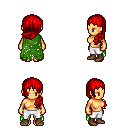
a pixel art fantasy rpg character, female body template, human, tanned skin, green tattered cape, white pants, red left-swept hairstyle, brown shoes, four views (front, back, left, right), 2x2 character sprite sheet, small pixel art, hard edges, no anti-aliasing